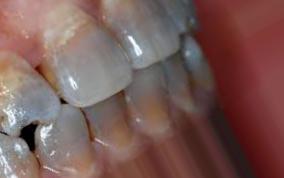
Condition: Tooth Discoloration